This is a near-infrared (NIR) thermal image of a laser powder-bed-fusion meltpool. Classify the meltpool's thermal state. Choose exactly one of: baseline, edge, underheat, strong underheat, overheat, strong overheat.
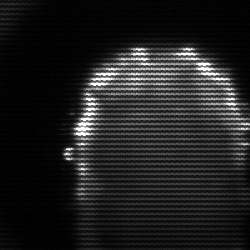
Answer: baseline